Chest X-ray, PA view. Patient: 37 years old, sex M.
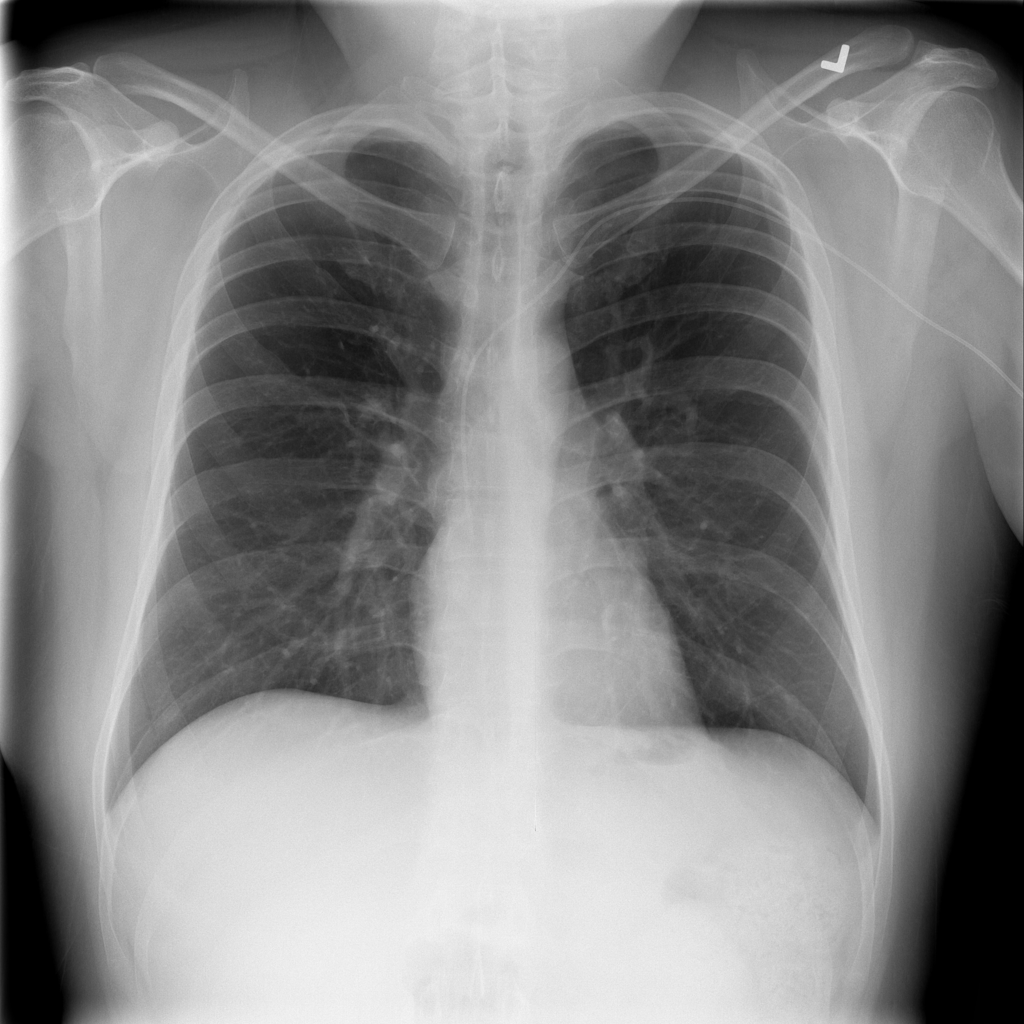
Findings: No Finding